Question: I am developing a game with Unity which has a main menu to allow the user select game mode. In this screenshot you can see an example:

My problem is the following:
I need to create a scroll in which user can put his finger on point 1 and swipe/slide to point 2. On the one hand, while this action is happening the element 2 increase its opacity and its position change progressively to the center. On the other hand, while this action is happening the element 1 decrease its opacity and its position change progressively to the left part of the screen.
Extra information:
The elements are sprites with colliders to detect the selection of the player.
What would you suggest me to do? Have you got any code to solve this? Any other suggestion?
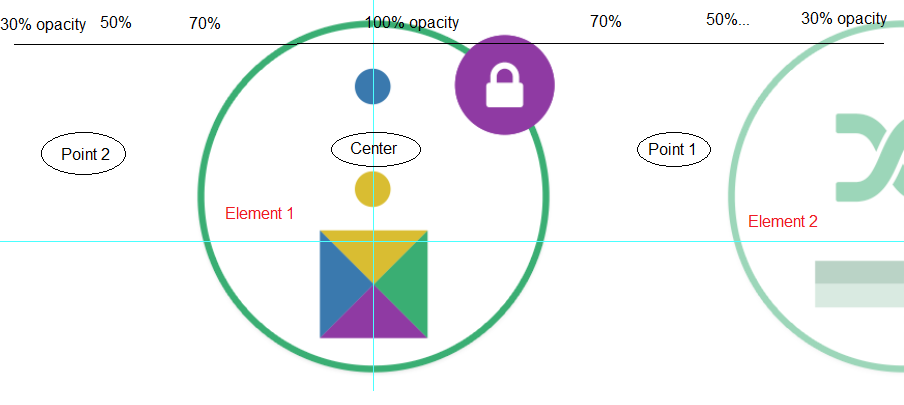
Answer: Hey i think i understood your problem,
According to my understanding. You can use a binary tree for this work, u can use a sprite sheet with different level of alpha value. The variable of the binary tree responsible for changing the sprite will depend on the finger's position on the screen which you can easily get by . also you can easily change the position of the gameObject by recording the change in initial and final position of the touchPhase.